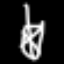
Label: leaf